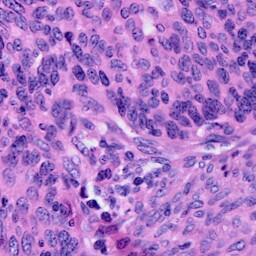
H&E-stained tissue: Cervix